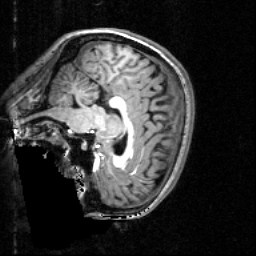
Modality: T1w
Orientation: sagittal
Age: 22
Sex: female